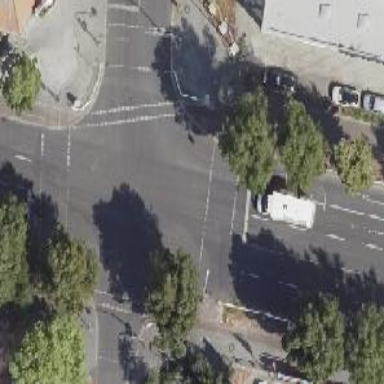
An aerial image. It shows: Road with traffic signals.